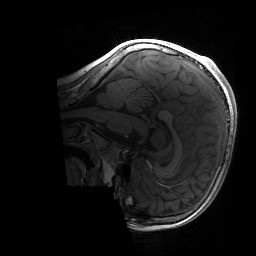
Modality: T1w
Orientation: sagittal
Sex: male
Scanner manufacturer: siemens
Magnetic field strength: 3 T
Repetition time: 1.9 s
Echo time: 0.00243 s